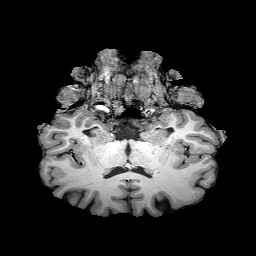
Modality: T1w
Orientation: sagittal
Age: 42
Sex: male
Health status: healthy